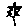
Label: flower